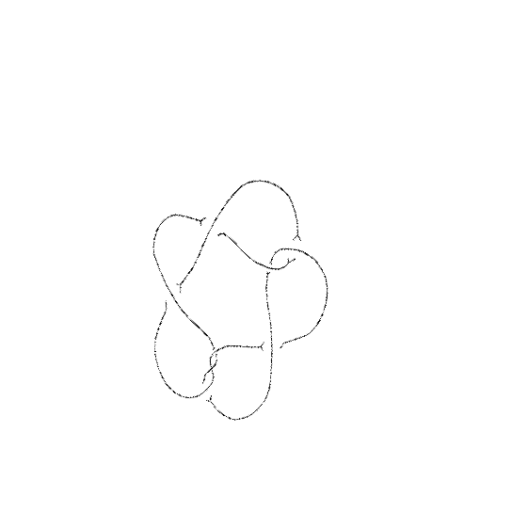
Crossing number: 8